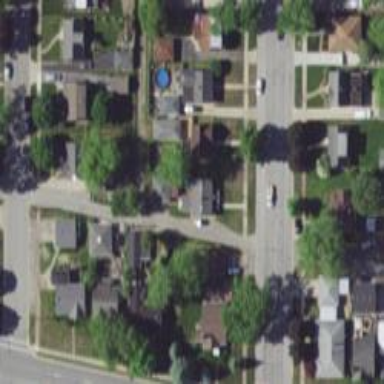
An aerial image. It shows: Alley classified as service road.